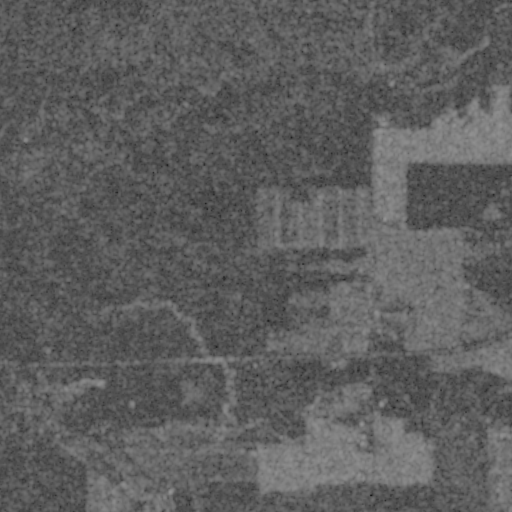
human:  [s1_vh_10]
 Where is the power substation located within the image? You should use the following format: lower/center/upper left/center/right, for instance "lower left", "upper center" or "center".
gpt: The power substation is located in the lower center of the image.
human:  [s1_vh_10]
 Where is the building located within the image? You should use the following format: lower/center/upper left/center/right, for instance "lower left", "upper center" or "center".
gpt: The building is located in the lower left of the image.
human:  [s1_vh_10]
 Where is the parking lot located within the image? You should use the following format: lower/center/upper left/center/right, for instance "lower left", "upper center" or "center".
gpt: There is no parking lot in the image.

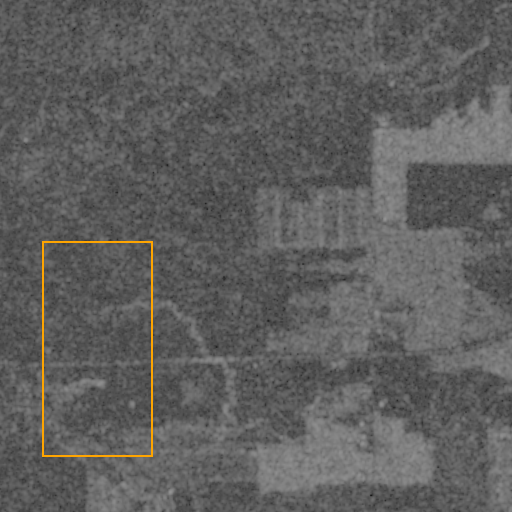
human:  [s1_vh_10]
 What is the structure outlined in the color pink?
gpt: There is no pink outline.
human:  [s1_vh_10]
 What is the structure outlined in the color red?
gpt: There is no structure outlined in red.